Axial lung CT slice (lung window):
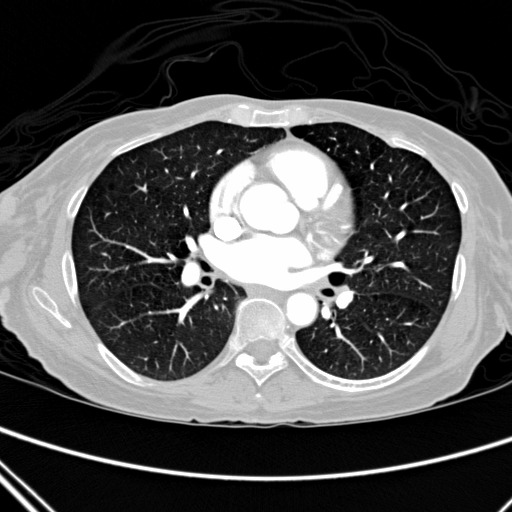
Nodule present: no